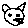
Label: cat